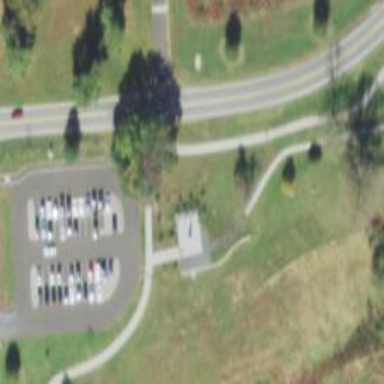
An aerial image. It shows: Memorial site with historic significance.